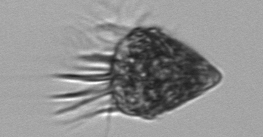
Label: Strombidium_morphotype2